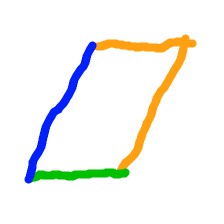
Shape: parallelogram